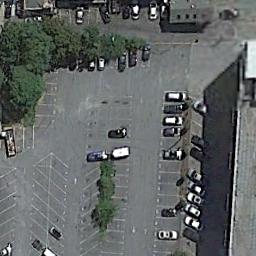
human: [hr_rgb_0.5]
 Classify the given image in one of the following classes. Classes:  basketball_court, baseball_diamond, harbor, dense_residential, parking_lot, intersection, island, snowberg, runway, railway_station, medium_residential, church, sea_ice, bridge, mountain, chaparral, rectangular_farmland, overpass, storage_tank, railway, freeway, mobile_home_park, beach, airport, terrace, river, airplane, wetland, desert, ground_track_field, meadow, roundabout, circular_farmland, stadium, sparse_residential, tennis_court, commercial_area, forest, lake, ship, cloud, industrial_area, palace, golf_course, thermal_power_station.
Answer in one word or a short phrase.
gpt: parking_lot